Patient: sex F, age 46
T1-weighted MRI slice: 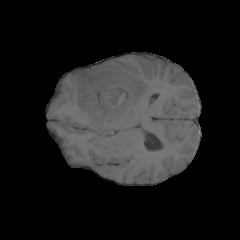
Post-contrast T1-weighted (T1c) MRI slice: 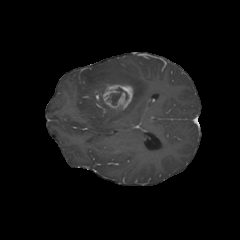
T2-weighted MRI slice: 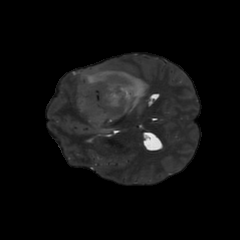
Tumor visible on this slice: yes
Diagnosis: Glioblastoma, IDH-wildtype
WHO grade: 4